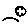
Label: moon